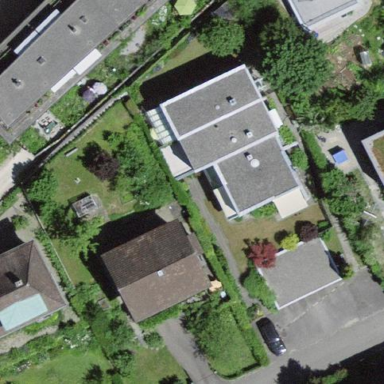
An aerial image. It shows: Terrace building with flat roof.